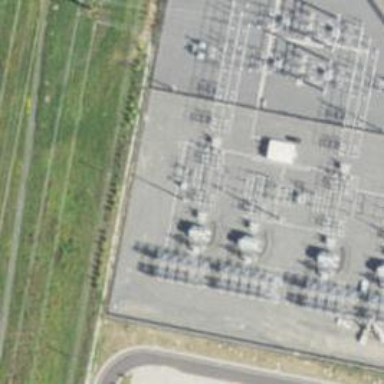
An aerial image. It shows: Switch used for power control.